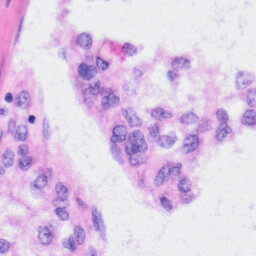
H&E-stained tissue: Liver